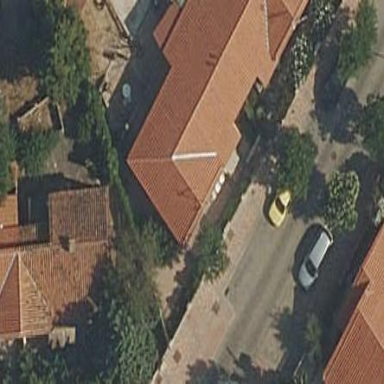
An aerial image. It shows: Residential building.